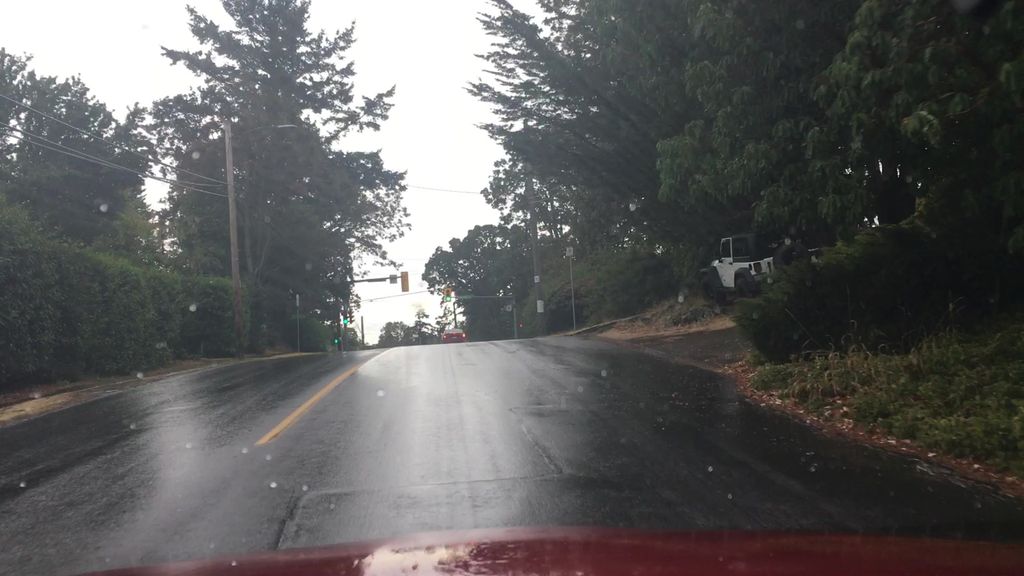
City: victoria